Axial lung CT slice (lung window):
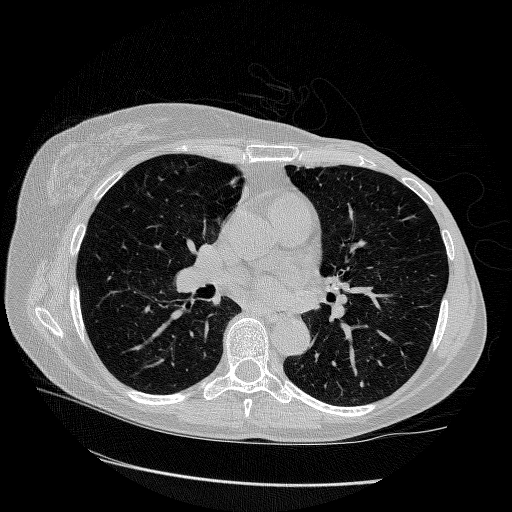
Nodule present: no